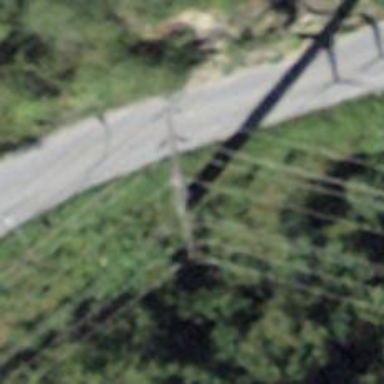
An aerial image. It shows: Power line with 8 cables.